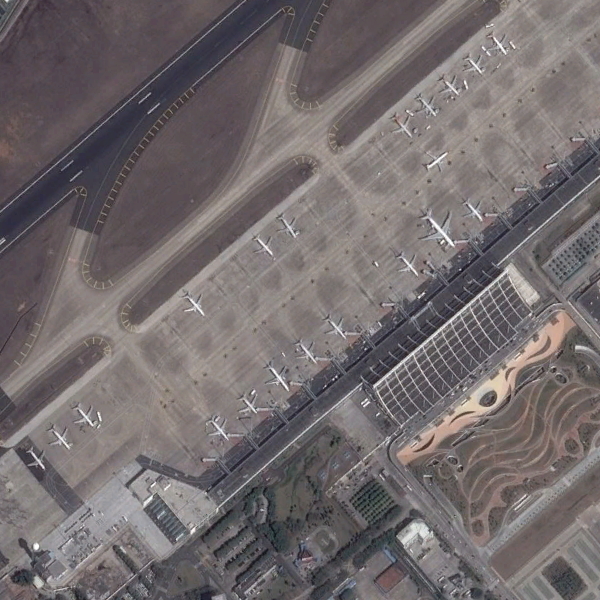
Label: Airport